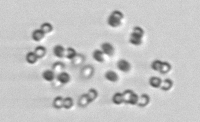
Label: Phaeocystis